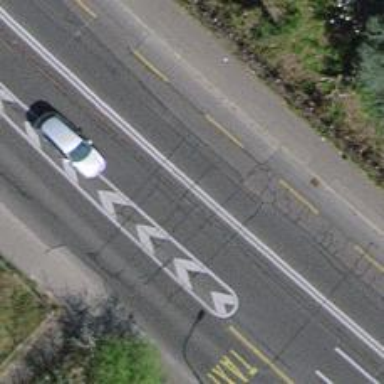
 there is lane for buses and shared busway for bicycles."